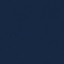
Label: SeaLake